Field crop: maize
Growth stage: 2
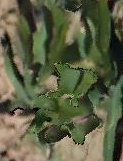
Species: maize